Question: I'm trying to iterate two arrays, one to create the necessary select-fields and the other to populate the option shown in each select-field.
'''
<div *ngFor="let subject of subjects" class="input-field col s6"> //iterating through all the subjects
<mat-form-field>
<mat-label>{{subject}}</mat-label> /*creating select-field for each subject*/
<mat-select [(value)]="selectedStaff">
<mat-option *ngFor="let faculty of facultyNames" [value]="faculty" > /*iterating facultyNames to populate options*/
{{faculty}} /*populating options*/
</mat-option>
</mat-select>
</mat-form-field>
</div>
'''
The select-fields and options are generated as expected but when I select a option in a select-field, all the values of the other select-fields are also changed to the same option. I'm not able to individually select the option for each select-field.
I've just started learning angular and I can't find another way to implement this.
Any help would be greatly appreciated. Thank You
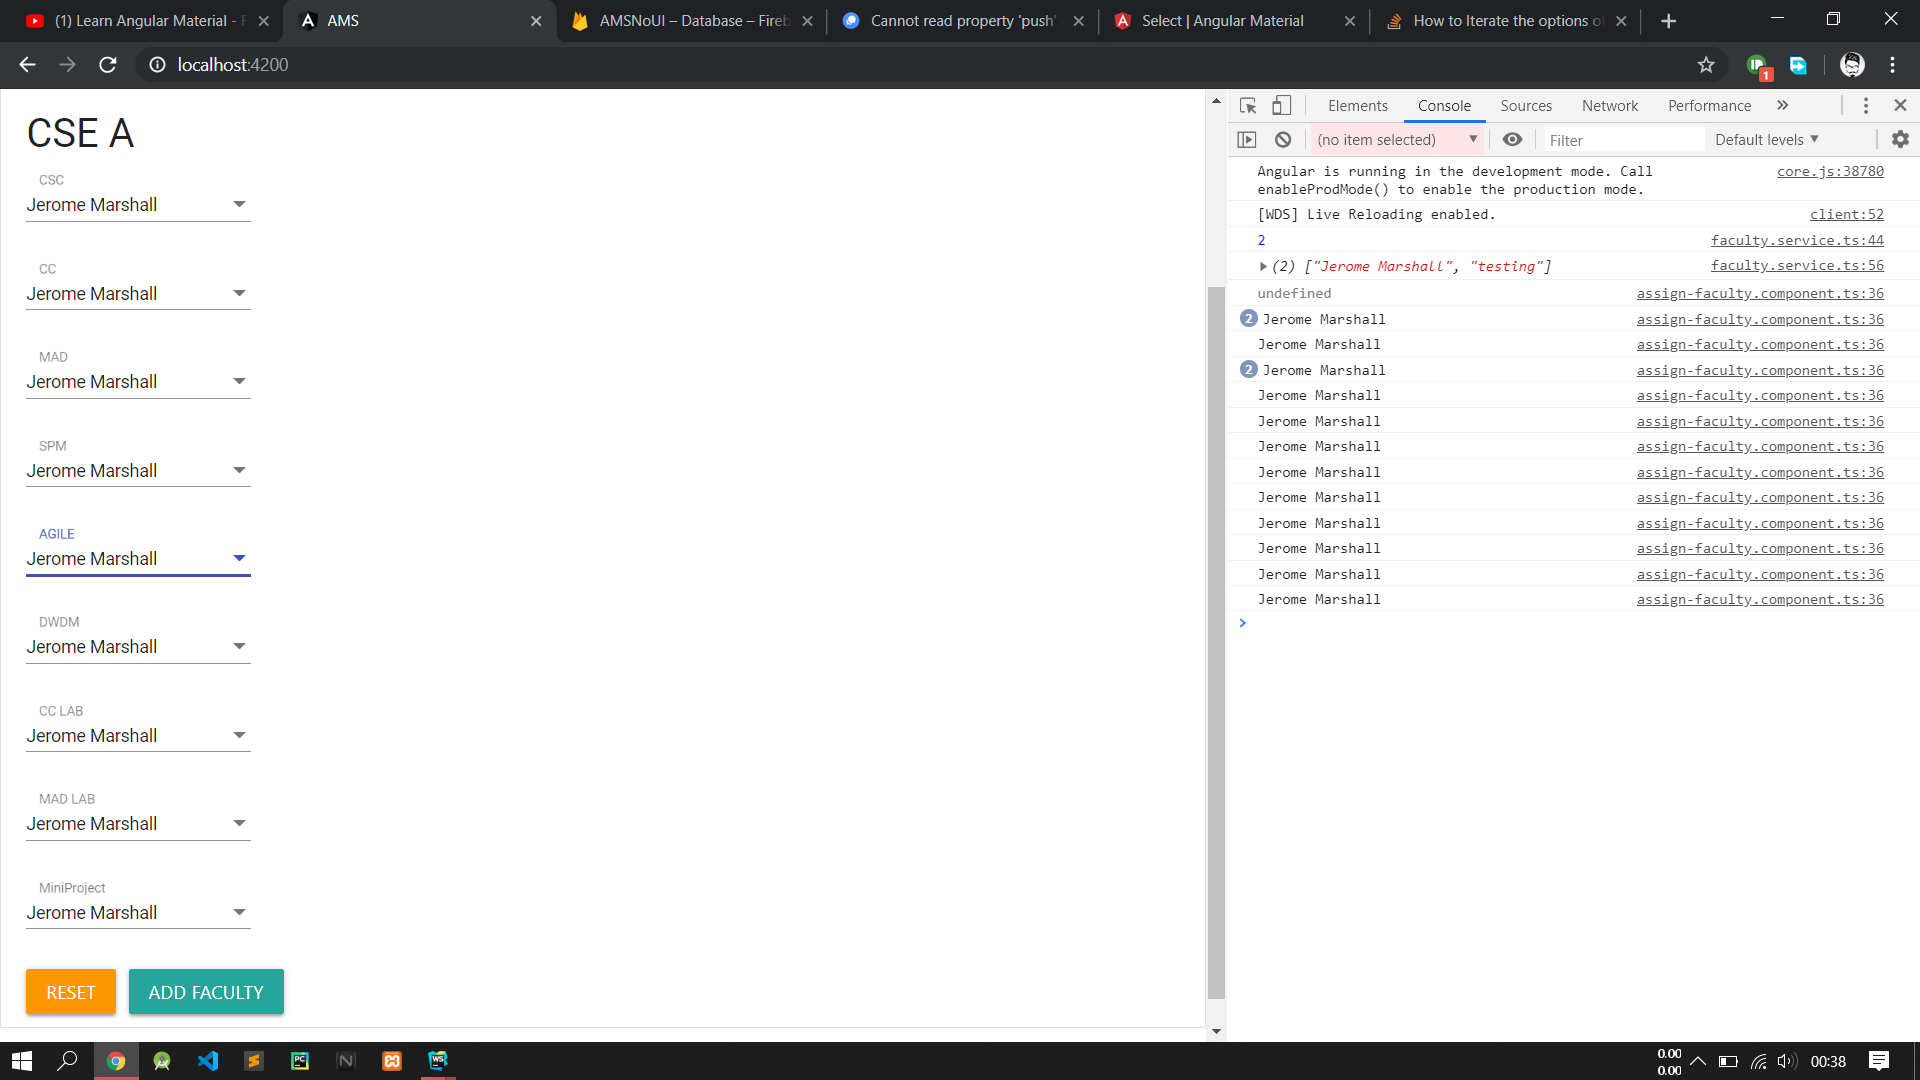
Answer: The problem is that you have the same value fou all of yours selects.
Change this.
'''
<div *ngFor="let subject of subjects" class="input-field col s6">
'''
for
'''
<div *ngFor="let subject of subjects; let i = index" class="input-field col s6">
'''
And
'''
<mat-select [(value)]="selectedStaff">
'''
For
'''
<mat-select [(value)]="selectedStaff[i]">
'''
and in your ts the attr 'selectedStaff' need be an array whith one value for each item of 'subjects' or try initializing with a empty array.